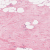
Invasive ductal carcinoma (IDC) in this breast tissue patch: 0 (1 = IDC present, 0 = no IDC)